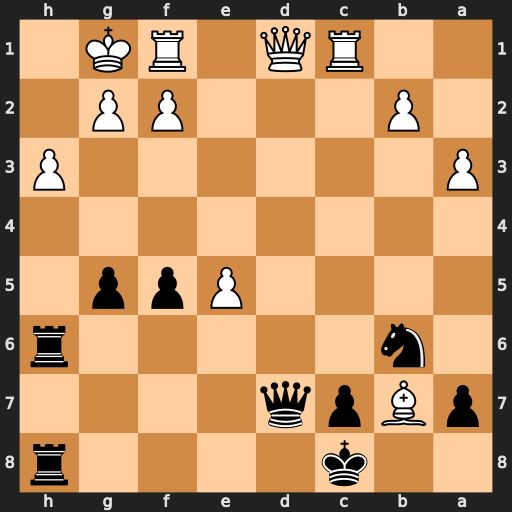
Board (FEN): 2k4r/pBpq4/1n5r/4Ppp1/8/P6P/1P3PP1/2RQ1RK1
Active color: b
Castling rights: -
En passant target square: -
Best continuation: Kxb7 Qxd7 Nxd7